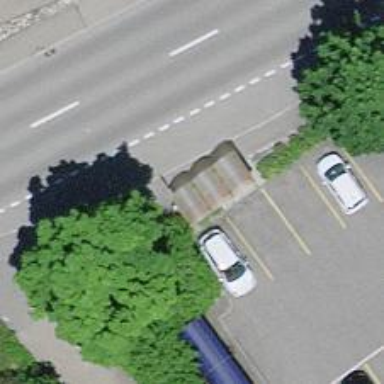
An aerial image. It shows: Bus stop with platform for public transport.